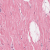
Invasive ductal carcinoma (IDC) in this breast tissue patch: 0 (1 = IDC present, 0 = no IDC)